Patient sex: M
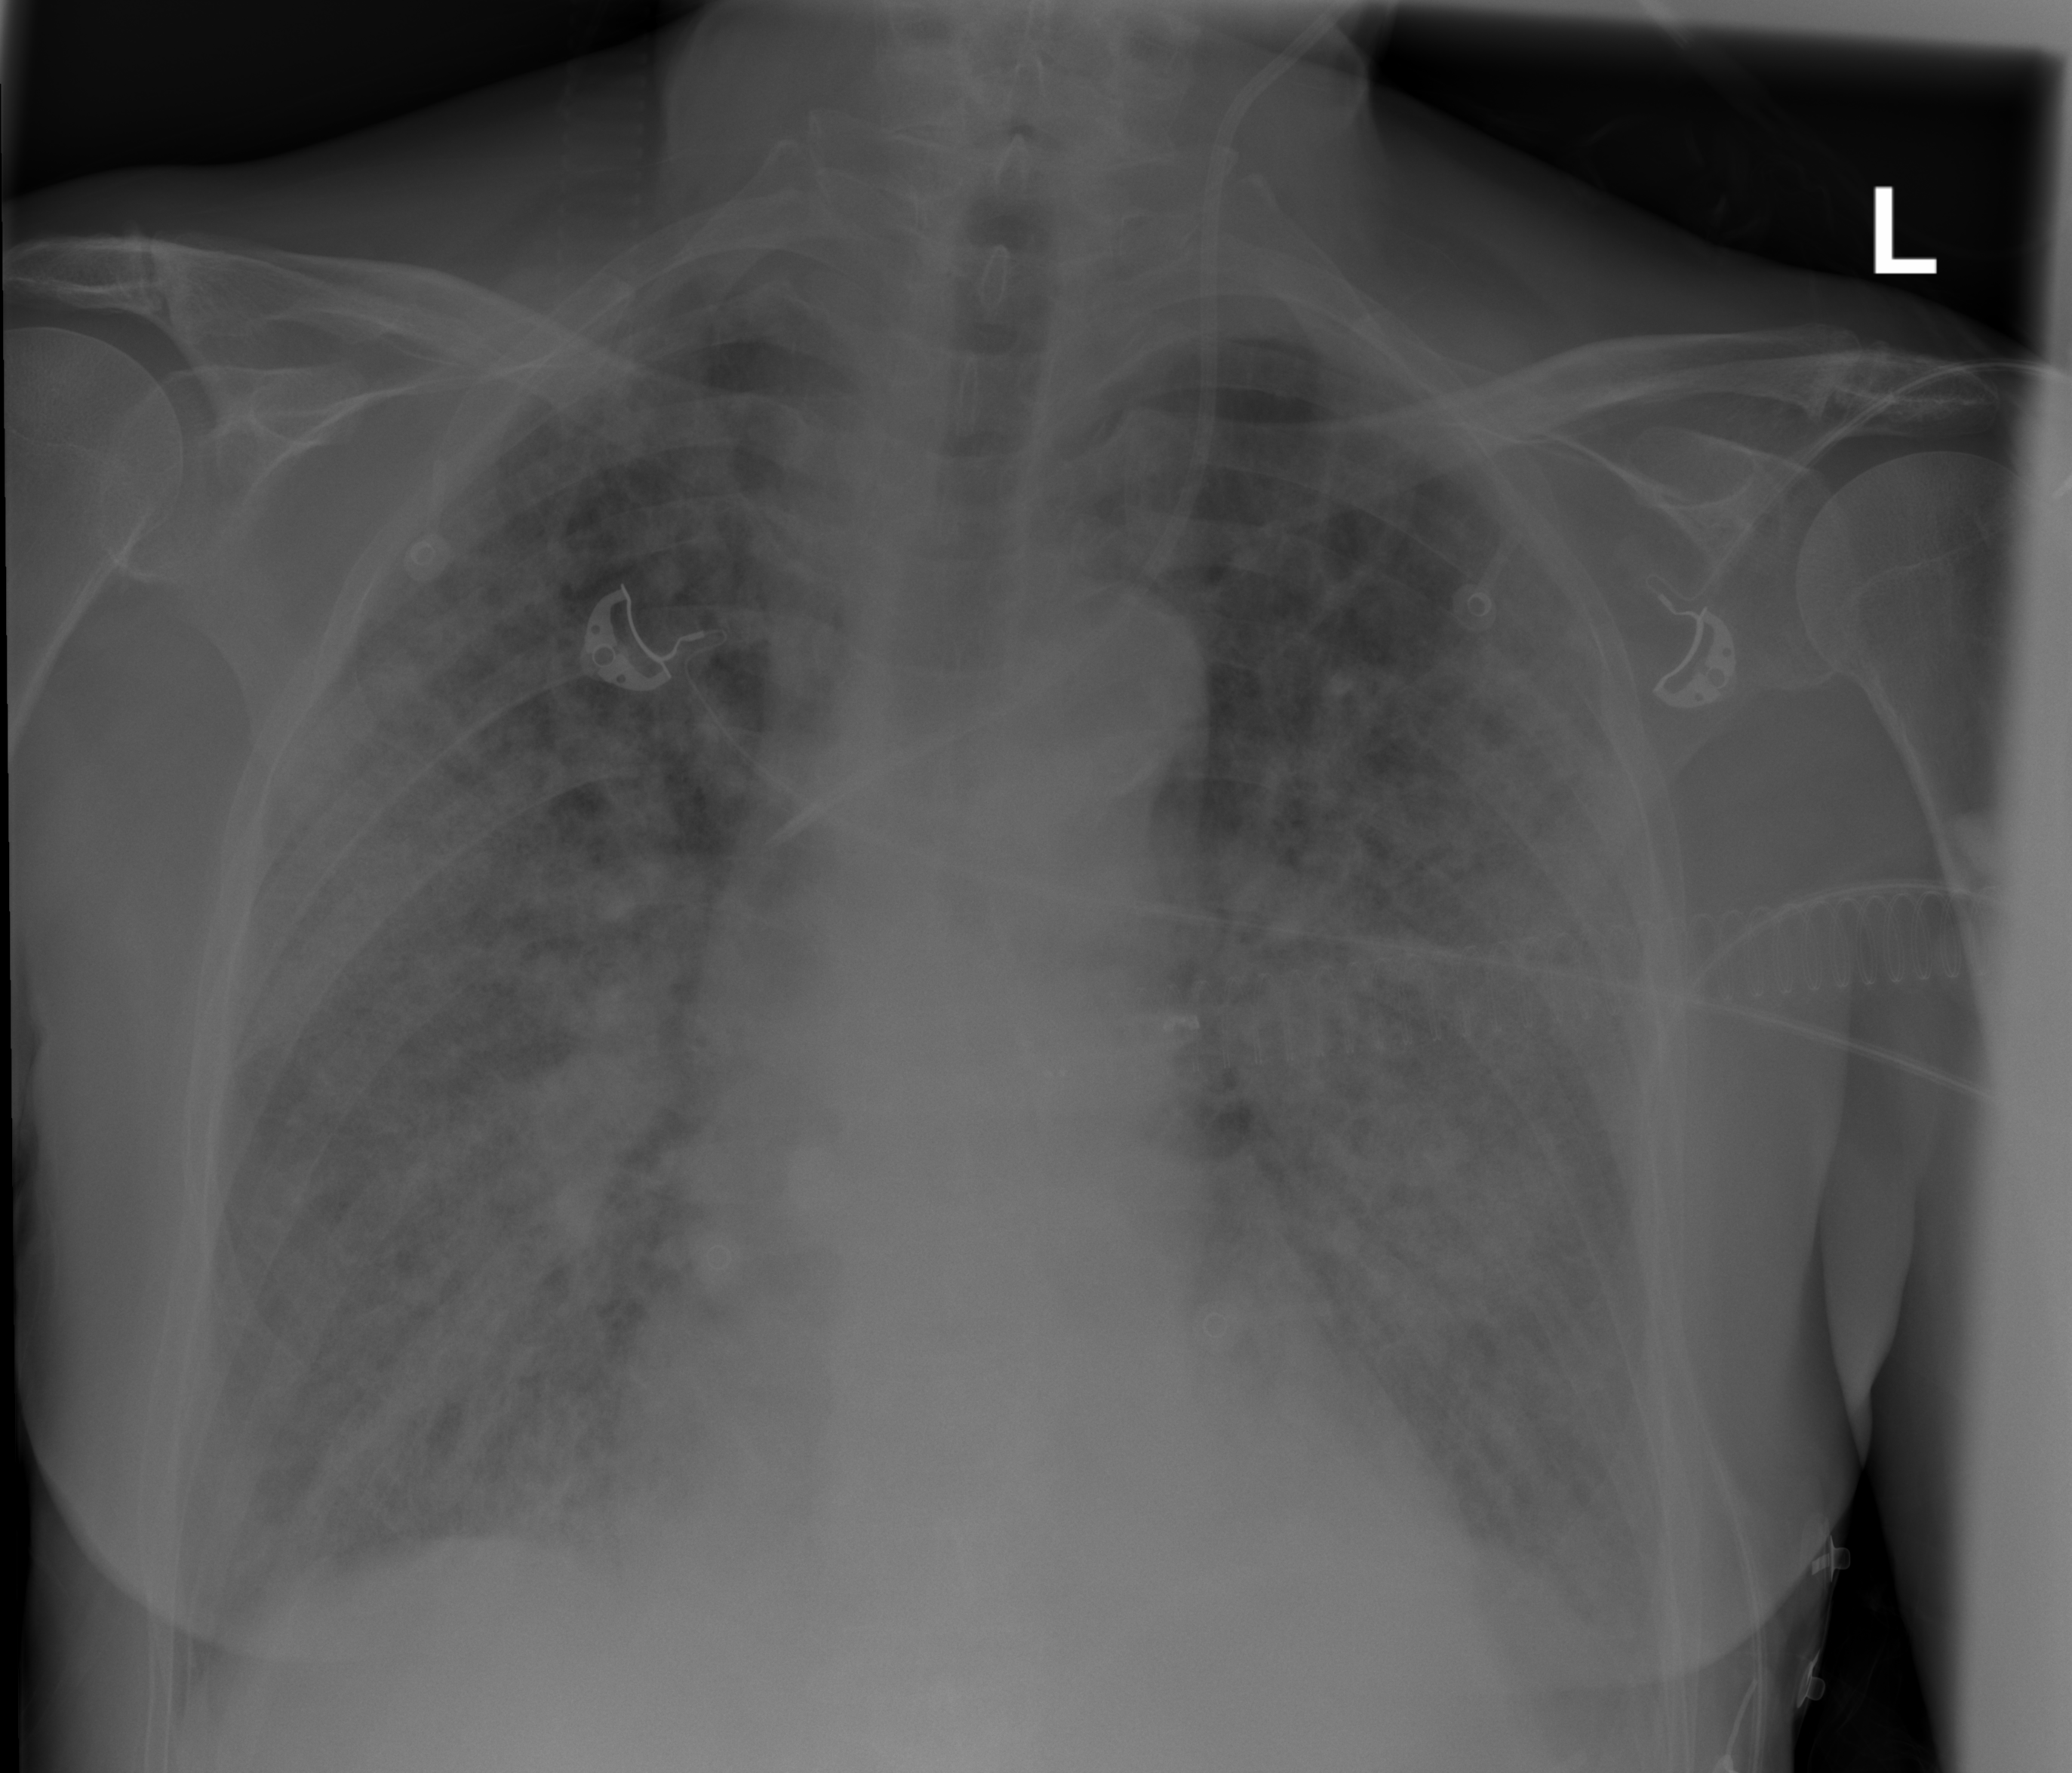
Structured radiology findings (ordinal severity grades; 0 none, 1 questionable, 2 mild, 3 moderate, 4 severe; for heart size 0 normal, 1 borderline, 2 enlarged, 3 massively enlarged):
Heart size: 2
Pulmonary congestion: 4
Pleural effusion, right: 0
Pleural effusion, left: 2
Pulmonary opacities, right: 4
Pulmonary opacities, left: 4
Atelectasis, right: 0
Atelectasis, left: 0